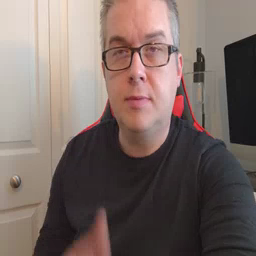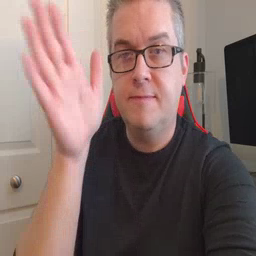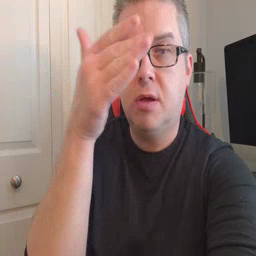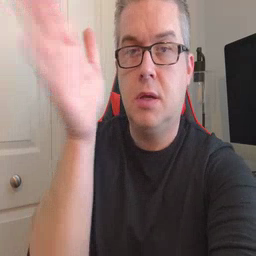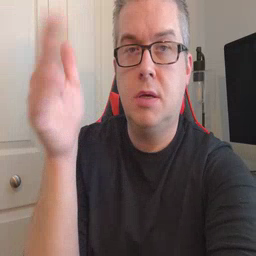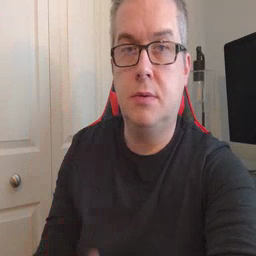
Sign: flag